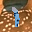
Label: 1